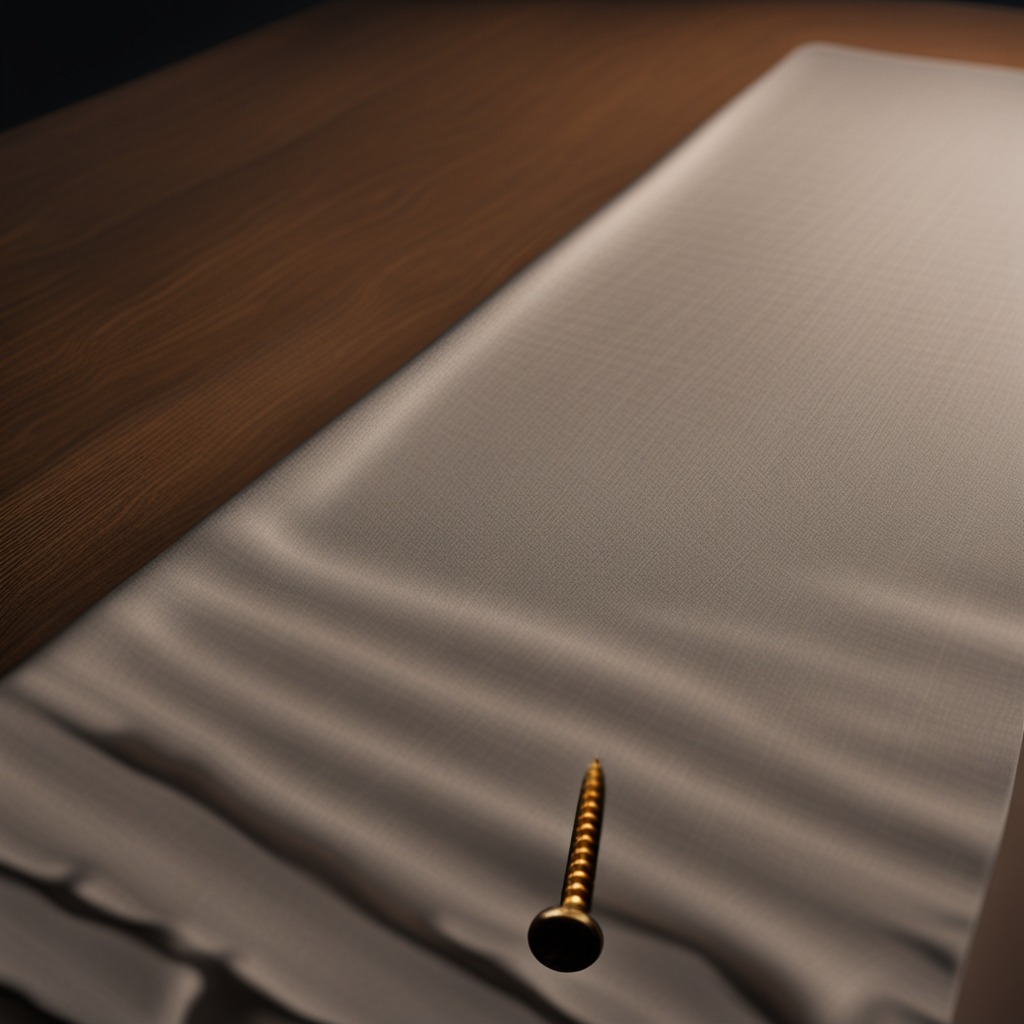
A metal screw is lying on the wooden table.